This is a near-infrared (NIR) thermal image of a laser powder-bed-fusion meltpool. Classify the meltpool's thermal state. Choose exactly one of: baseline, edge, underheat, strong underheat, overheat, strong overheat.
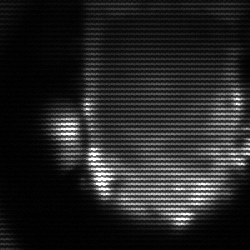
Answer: baseline